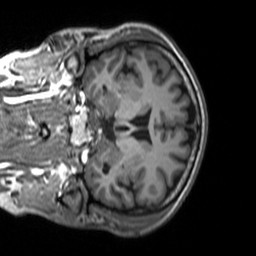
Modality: T1w
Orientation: coronal
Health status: ill
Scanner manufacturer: siemens
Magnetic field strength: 3 T
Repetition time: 1.7 s
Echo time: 0.00253 s